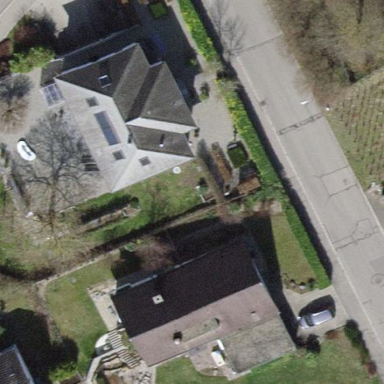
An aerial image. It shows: Detached building with roof shaped like quadruple saltbox.